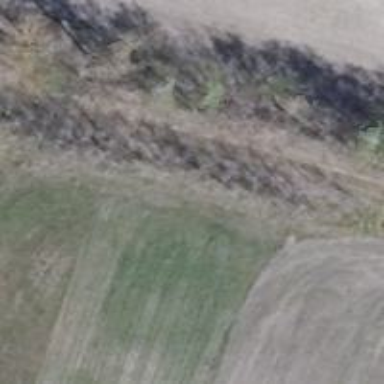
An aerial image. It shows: Row of trees in natural setting.